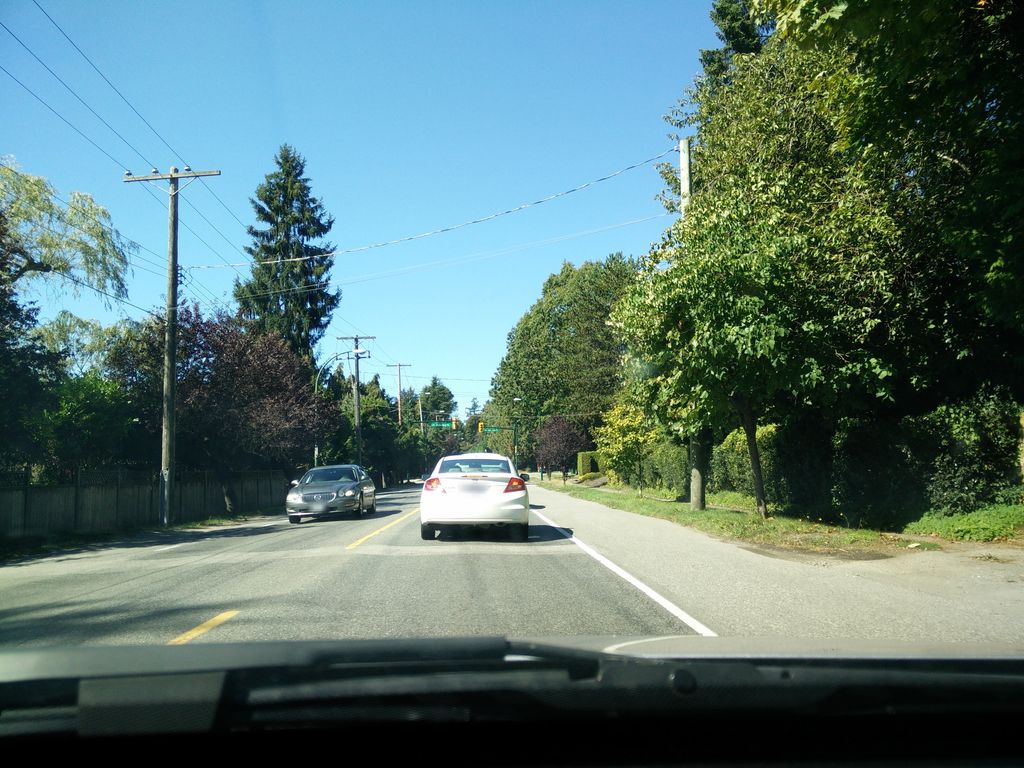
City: vancouver